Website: macys
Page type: gifting
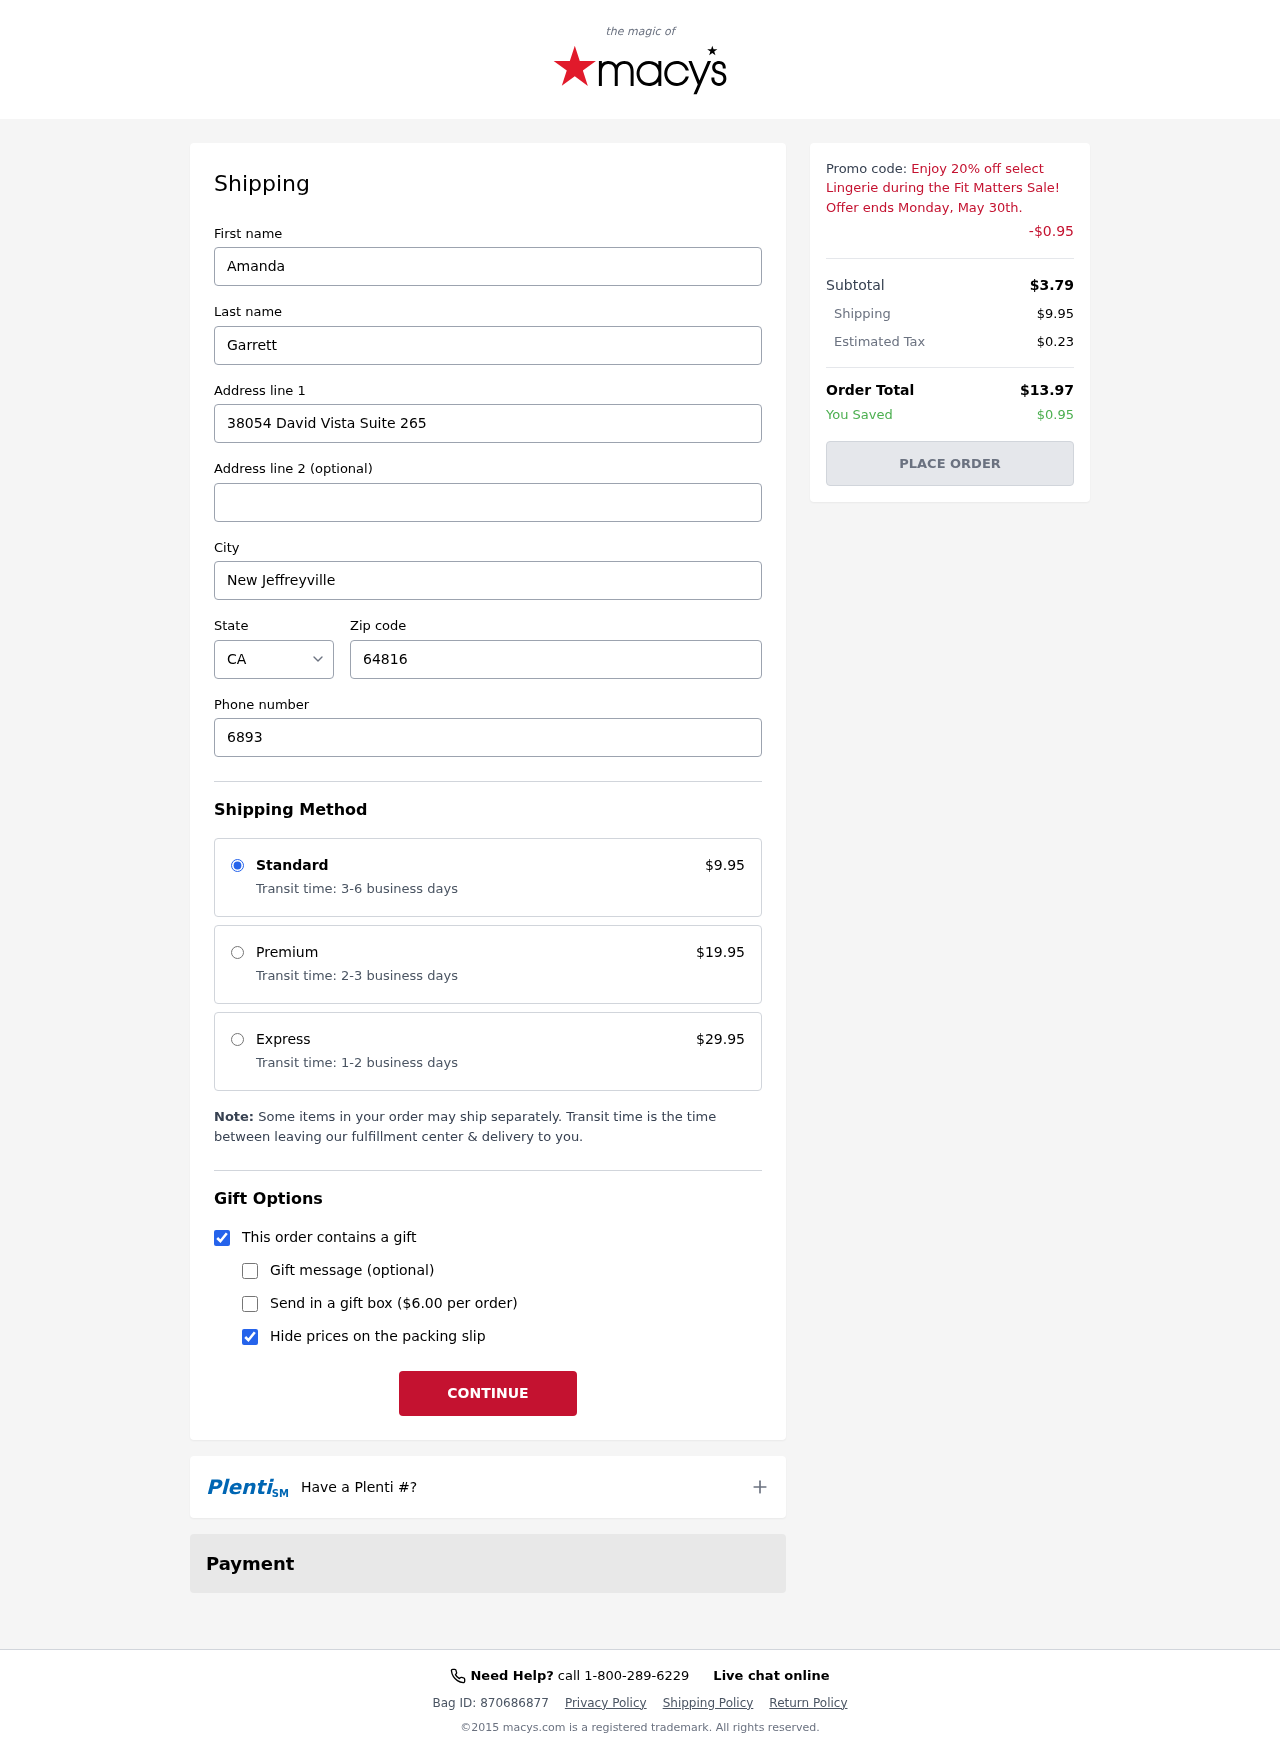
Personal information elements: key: PII_CITY
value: New Jeffreyville
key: PII_FIRSTNAME
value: Amanda
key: PII_LASTNAME
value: Garrett
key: PII_PHONE
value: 6893193489
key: PII_POSTCODE
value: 64816
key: PII_STATE_ABBR
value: CA
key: PII_STREET
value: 38054 David Vista Suite 265
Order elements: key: ORDER_SHIPPING_COST
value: $9.95
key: ORDER_DISCOUNT
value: -$0.95
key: ORDER_SUBTOTAL
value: $3.79
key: ORDER_TAX
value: $0.23
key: ORDER_TOTAL
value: $13.97
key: ORDER_SAVINGS
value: $0.95